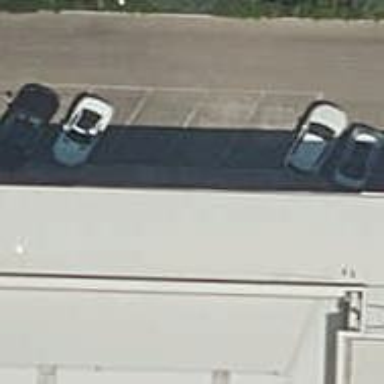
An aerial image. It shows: Shop that sells cars.